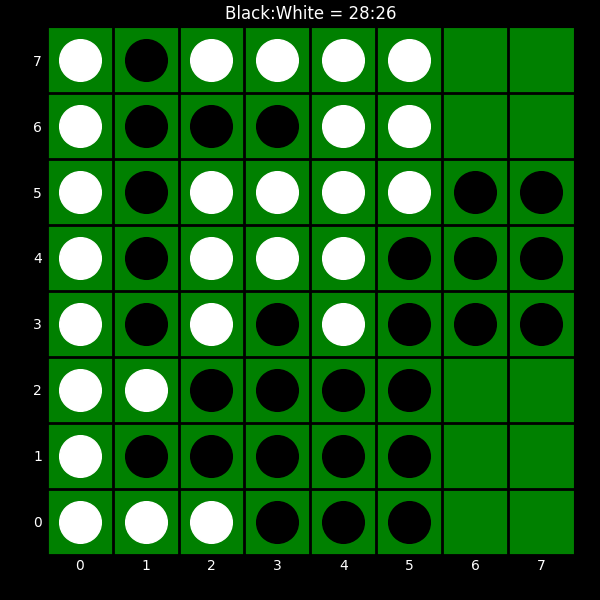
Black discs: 28
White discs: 26